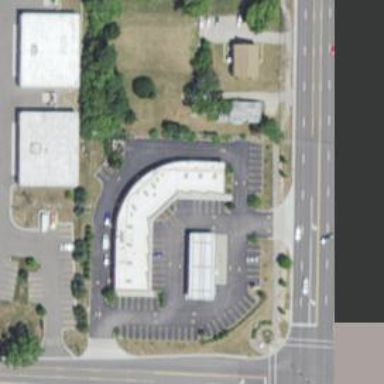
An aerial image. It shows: Convenience shop.